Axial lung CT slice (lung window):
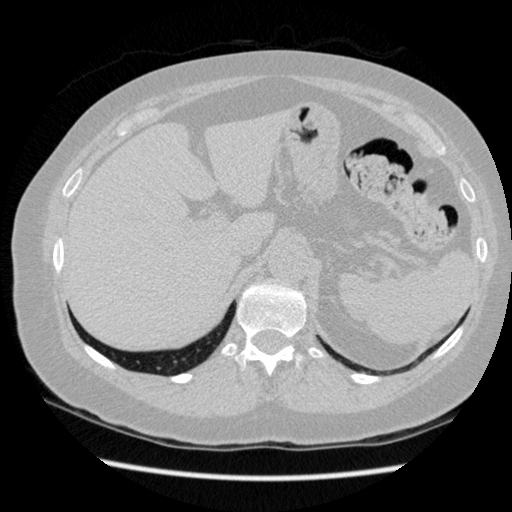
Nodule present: no